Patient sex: M
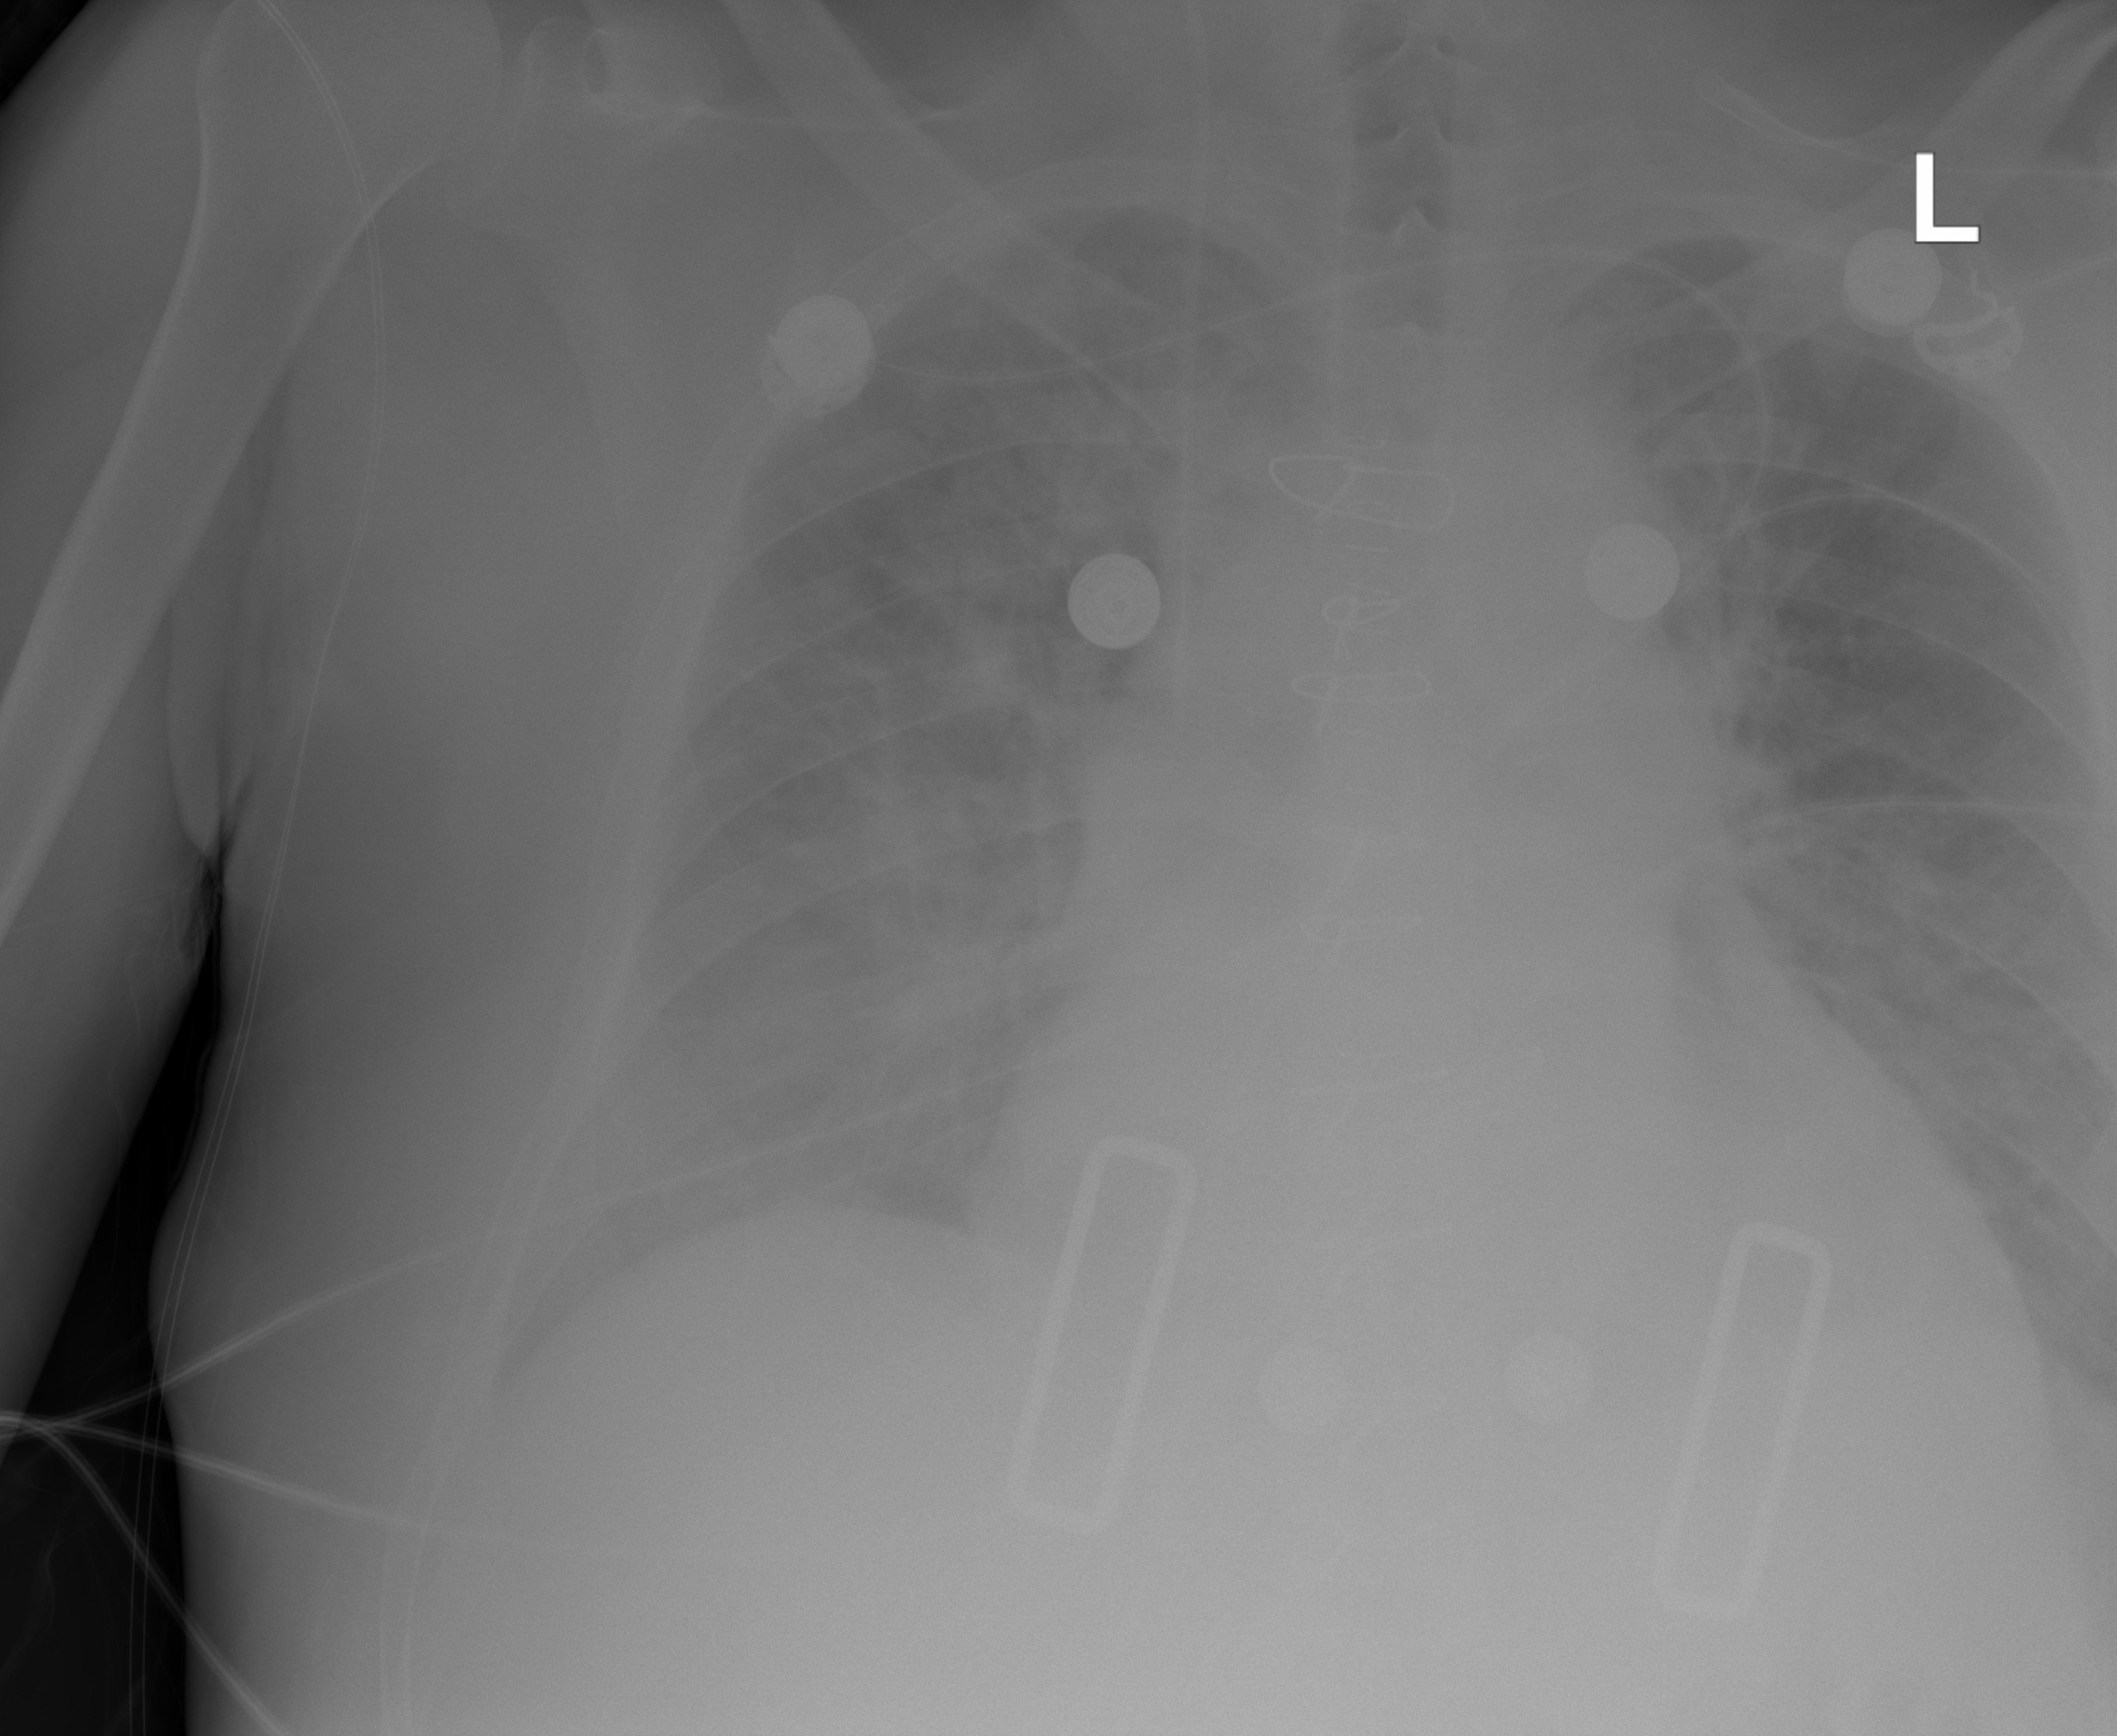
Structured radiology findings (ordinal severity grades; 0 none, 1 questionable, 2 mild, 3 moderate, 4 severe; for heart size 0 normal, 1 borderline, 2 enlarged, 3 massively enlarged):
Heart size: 2
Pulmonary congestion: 2
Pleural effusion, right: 1
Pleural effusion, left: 1
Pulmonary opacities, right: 2
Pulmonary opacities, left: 1
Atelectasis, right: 2
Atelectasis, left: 2